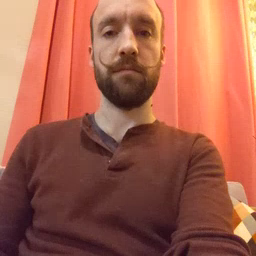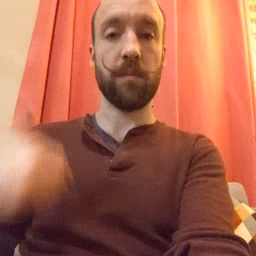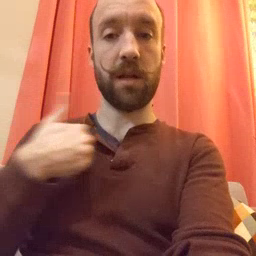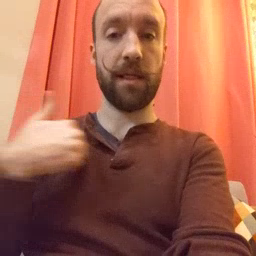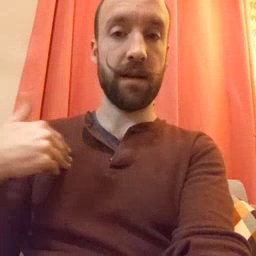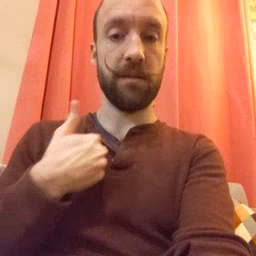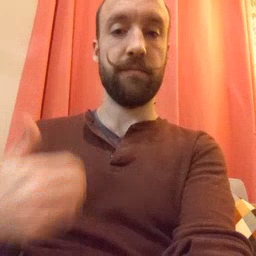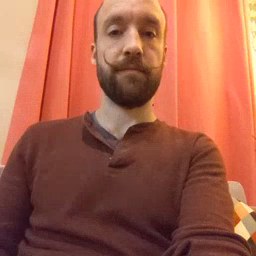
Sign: animal